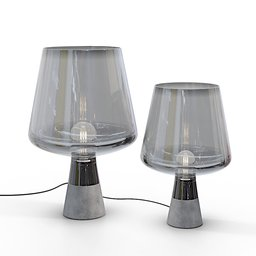
Label: lighting